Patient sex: M
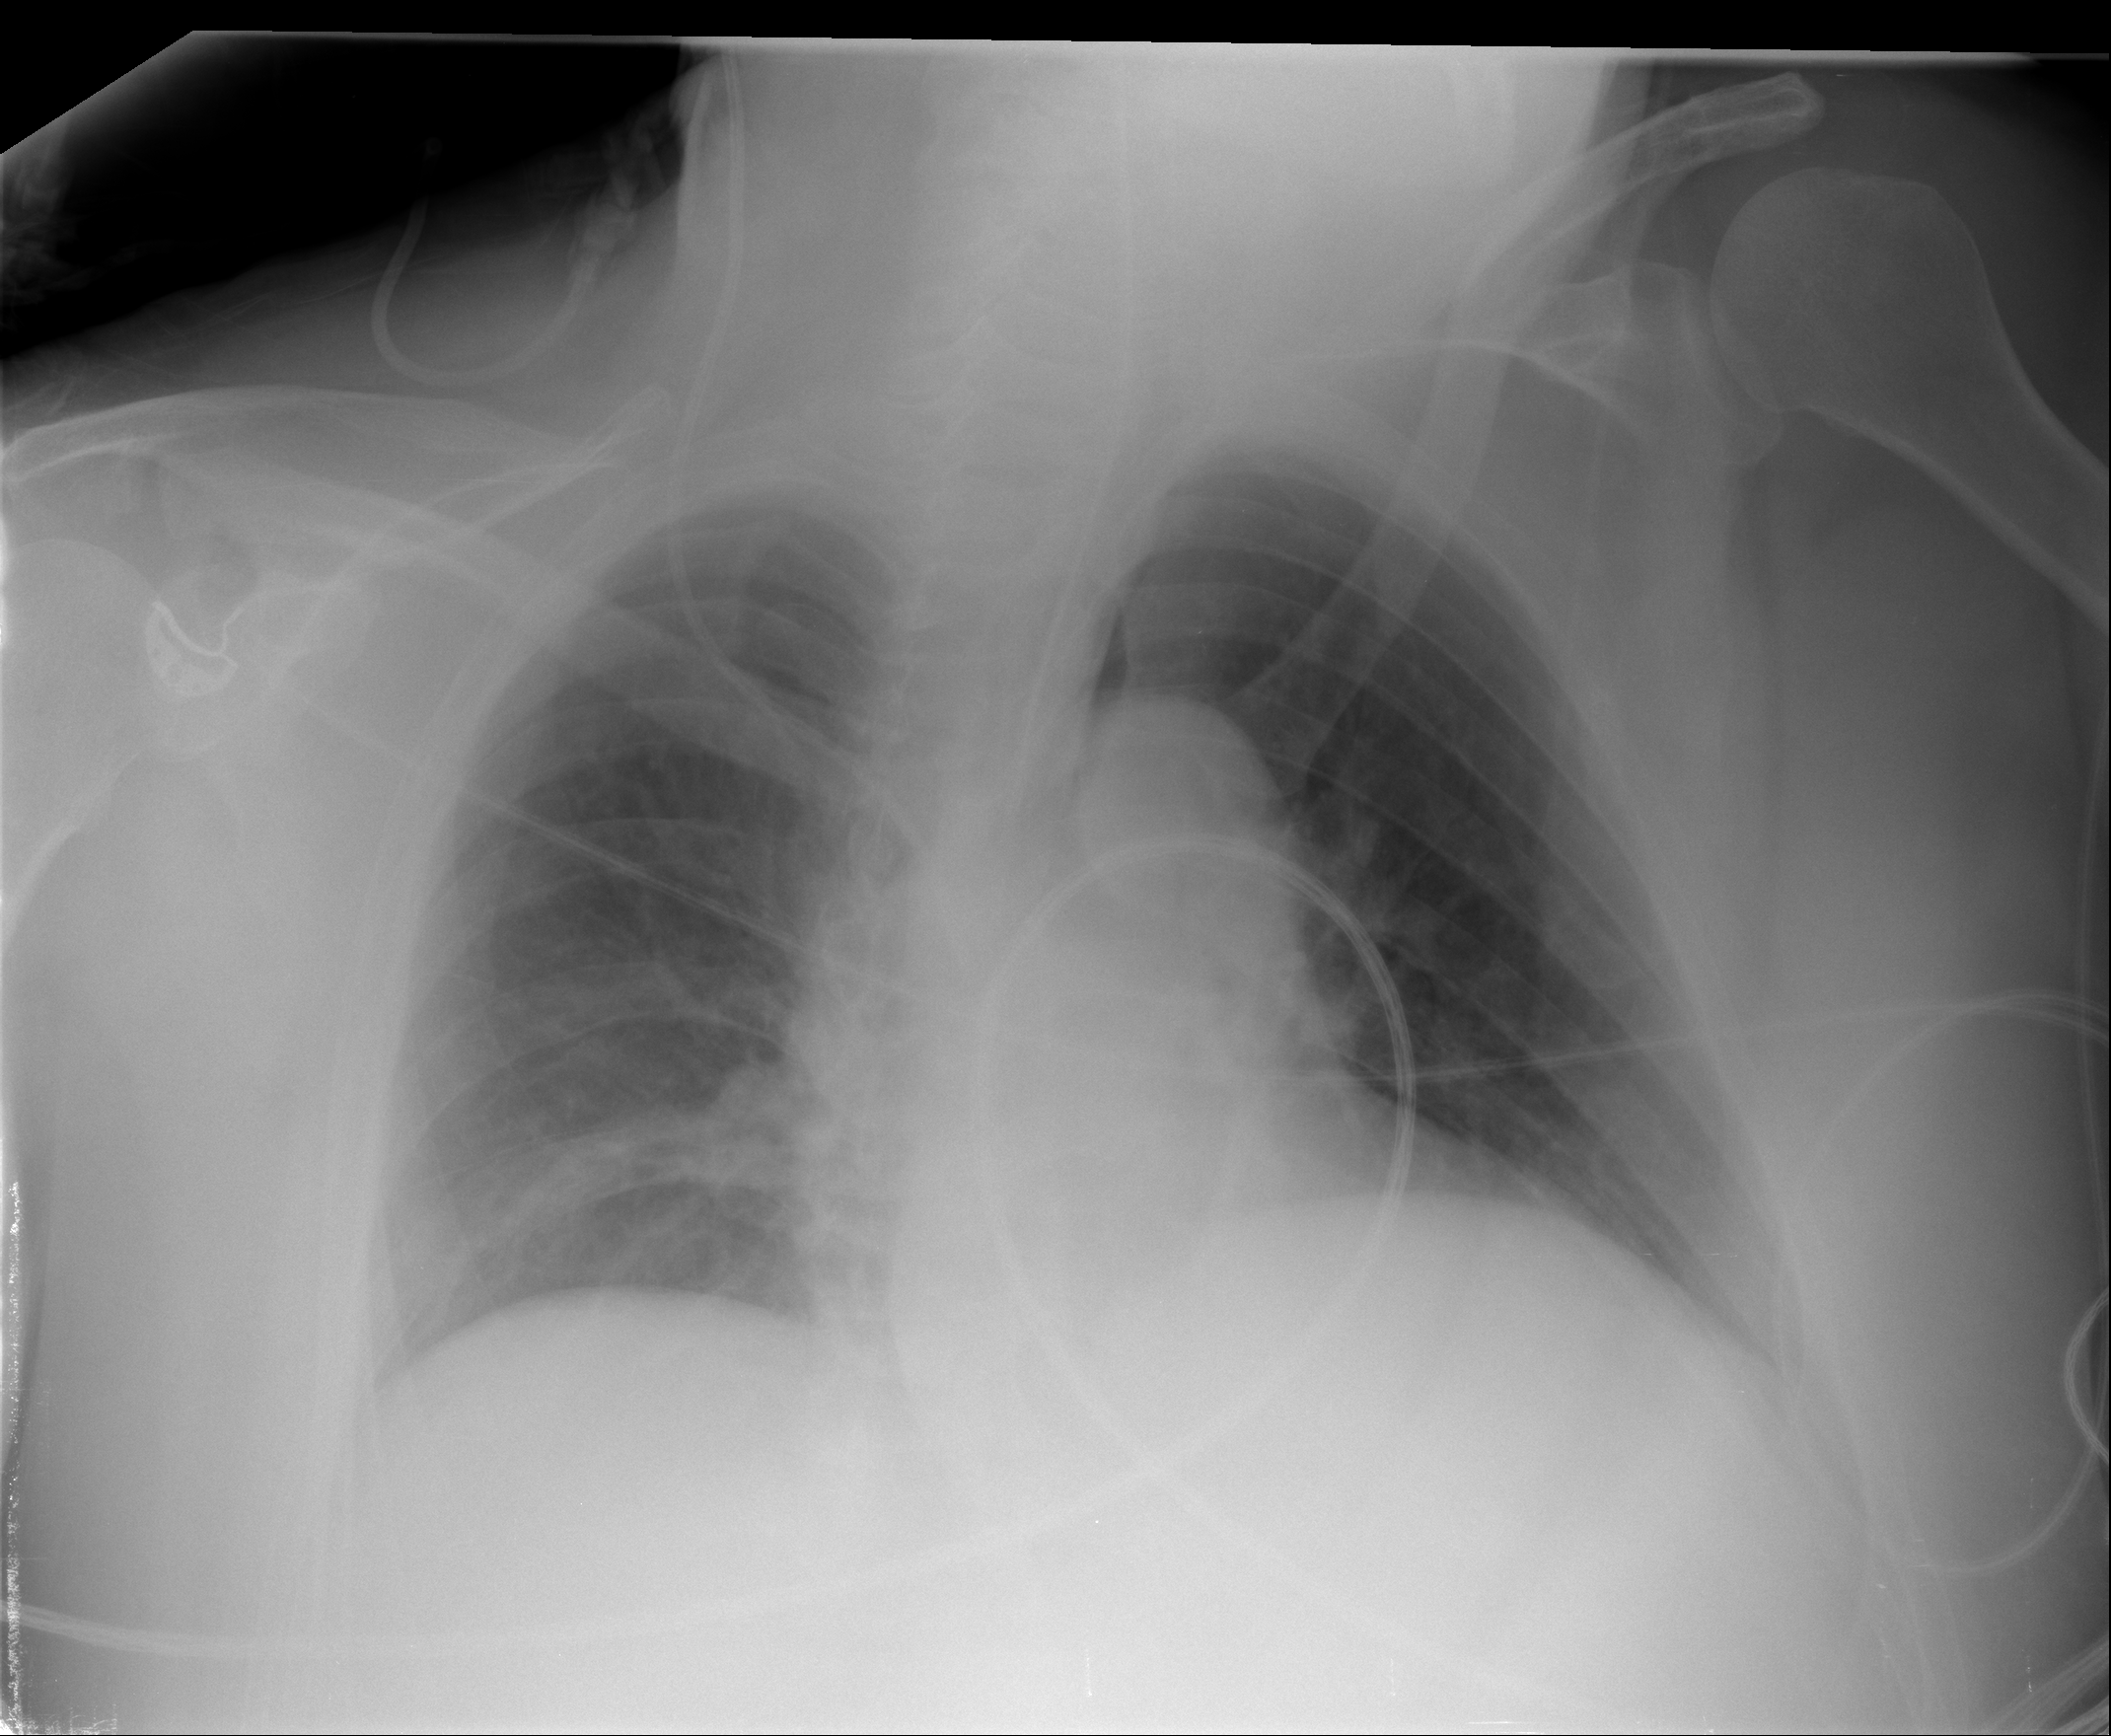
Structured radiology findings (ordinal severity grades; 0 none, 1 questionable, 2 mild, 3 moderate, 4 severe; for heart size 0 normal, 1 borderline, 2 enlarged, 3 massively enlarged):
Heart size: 0
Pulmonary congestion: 0
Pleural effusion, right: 0
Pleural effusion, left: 0
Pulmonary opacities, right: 0
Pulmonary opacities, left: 0
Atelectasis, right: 2
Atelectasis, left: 0